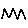
Label: zigzag